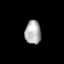
Tissue: lung
Cell type: Epithelial cells
Senescence score: 0.1461
Nuclear area (px): 370
Mean DAPI intensity: 173.162